Question: Using core data I'd like to fetch some data. My model uses some abstract entities, see attached picture, where QuantifiedIngredient is an abstract class.
I'd like to fetch Ingredient entities that have at least one RecipeQuantifiedIngredients, but in the middle is QuantifiedIngredient, which is an abstract class.
How can I do that, how can I test the actual type of an abstract class inside a NSPredicate? Any idea or suggestion?

The only clue I found was:
<URL>
Would work a custom property in my QuantifiedIngredient to know if it is a RecipeQuantifiedIngredient? For instance isRecipeQuantifiedIngredient?
Thanks a lot for your help.
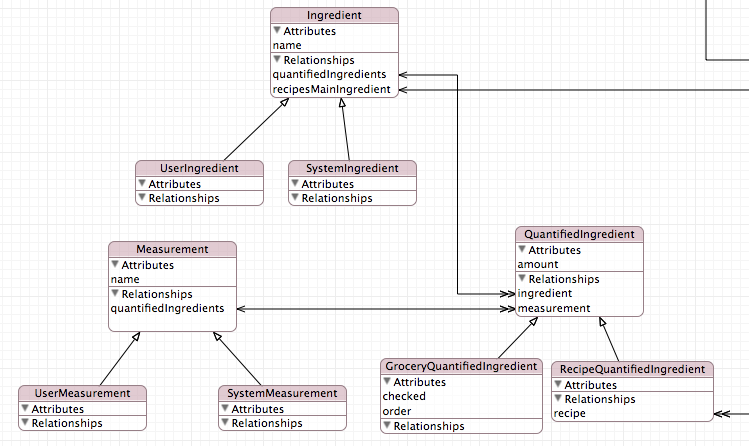
Answer: I don't want to take the time to translate this into CoreData-speak so here is my thought in SQL:
'''
SELECT * FROM quantifiedIngredients WHERE recipe <> NULL
'''
or something like that. This is essentially Nikita's suggestion of using a flag, except that the 'flag' is the existence of a property. I don't know how CoreData will react when faced with 'GroceryQuantifiedIngredients' that don't have the 'recipe', I think KVO will throw an exception. You might be so bold as to add a category:
'''
@interface GroceryQuantifiedIngredients (KVOHack)
-(id)recipe;
@end
@implementation GroceryQuantifiedIngredients (KVOHack)
-(id) recipe { return nil; }
@end
'''
This would of course require CoreData to enumerate all quantifiedIngredients, but I presume it will have to do so anyway, and a the 'return nil' should optimize into tiny code. The other consideration is whether this will have a bad effect on the rest of your code; you will have to make that call.
Another idea which pops to mind as I finish this up is to do something like this (I'm getting loose with my pseudo-code now):
'''
SELECT * FROM quantifiedIngredients WHERE [i respondsToSelector:@selector(recipe)];
'''
See what I mean? I forget whether CoreData lets you play with some kind of cursor when working with predicates or fetchedThingamabobbers, if it does than I think this is your best bet. Anyway it's Sunday afternoon so that stuff is left as a exercise for the reader.
+1 for a good question.